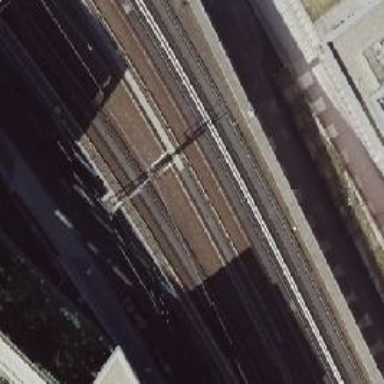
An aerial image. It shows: Viaduct railway bridge with electrified contact lines. The railway is supported by ballastless tracks.